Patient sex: F
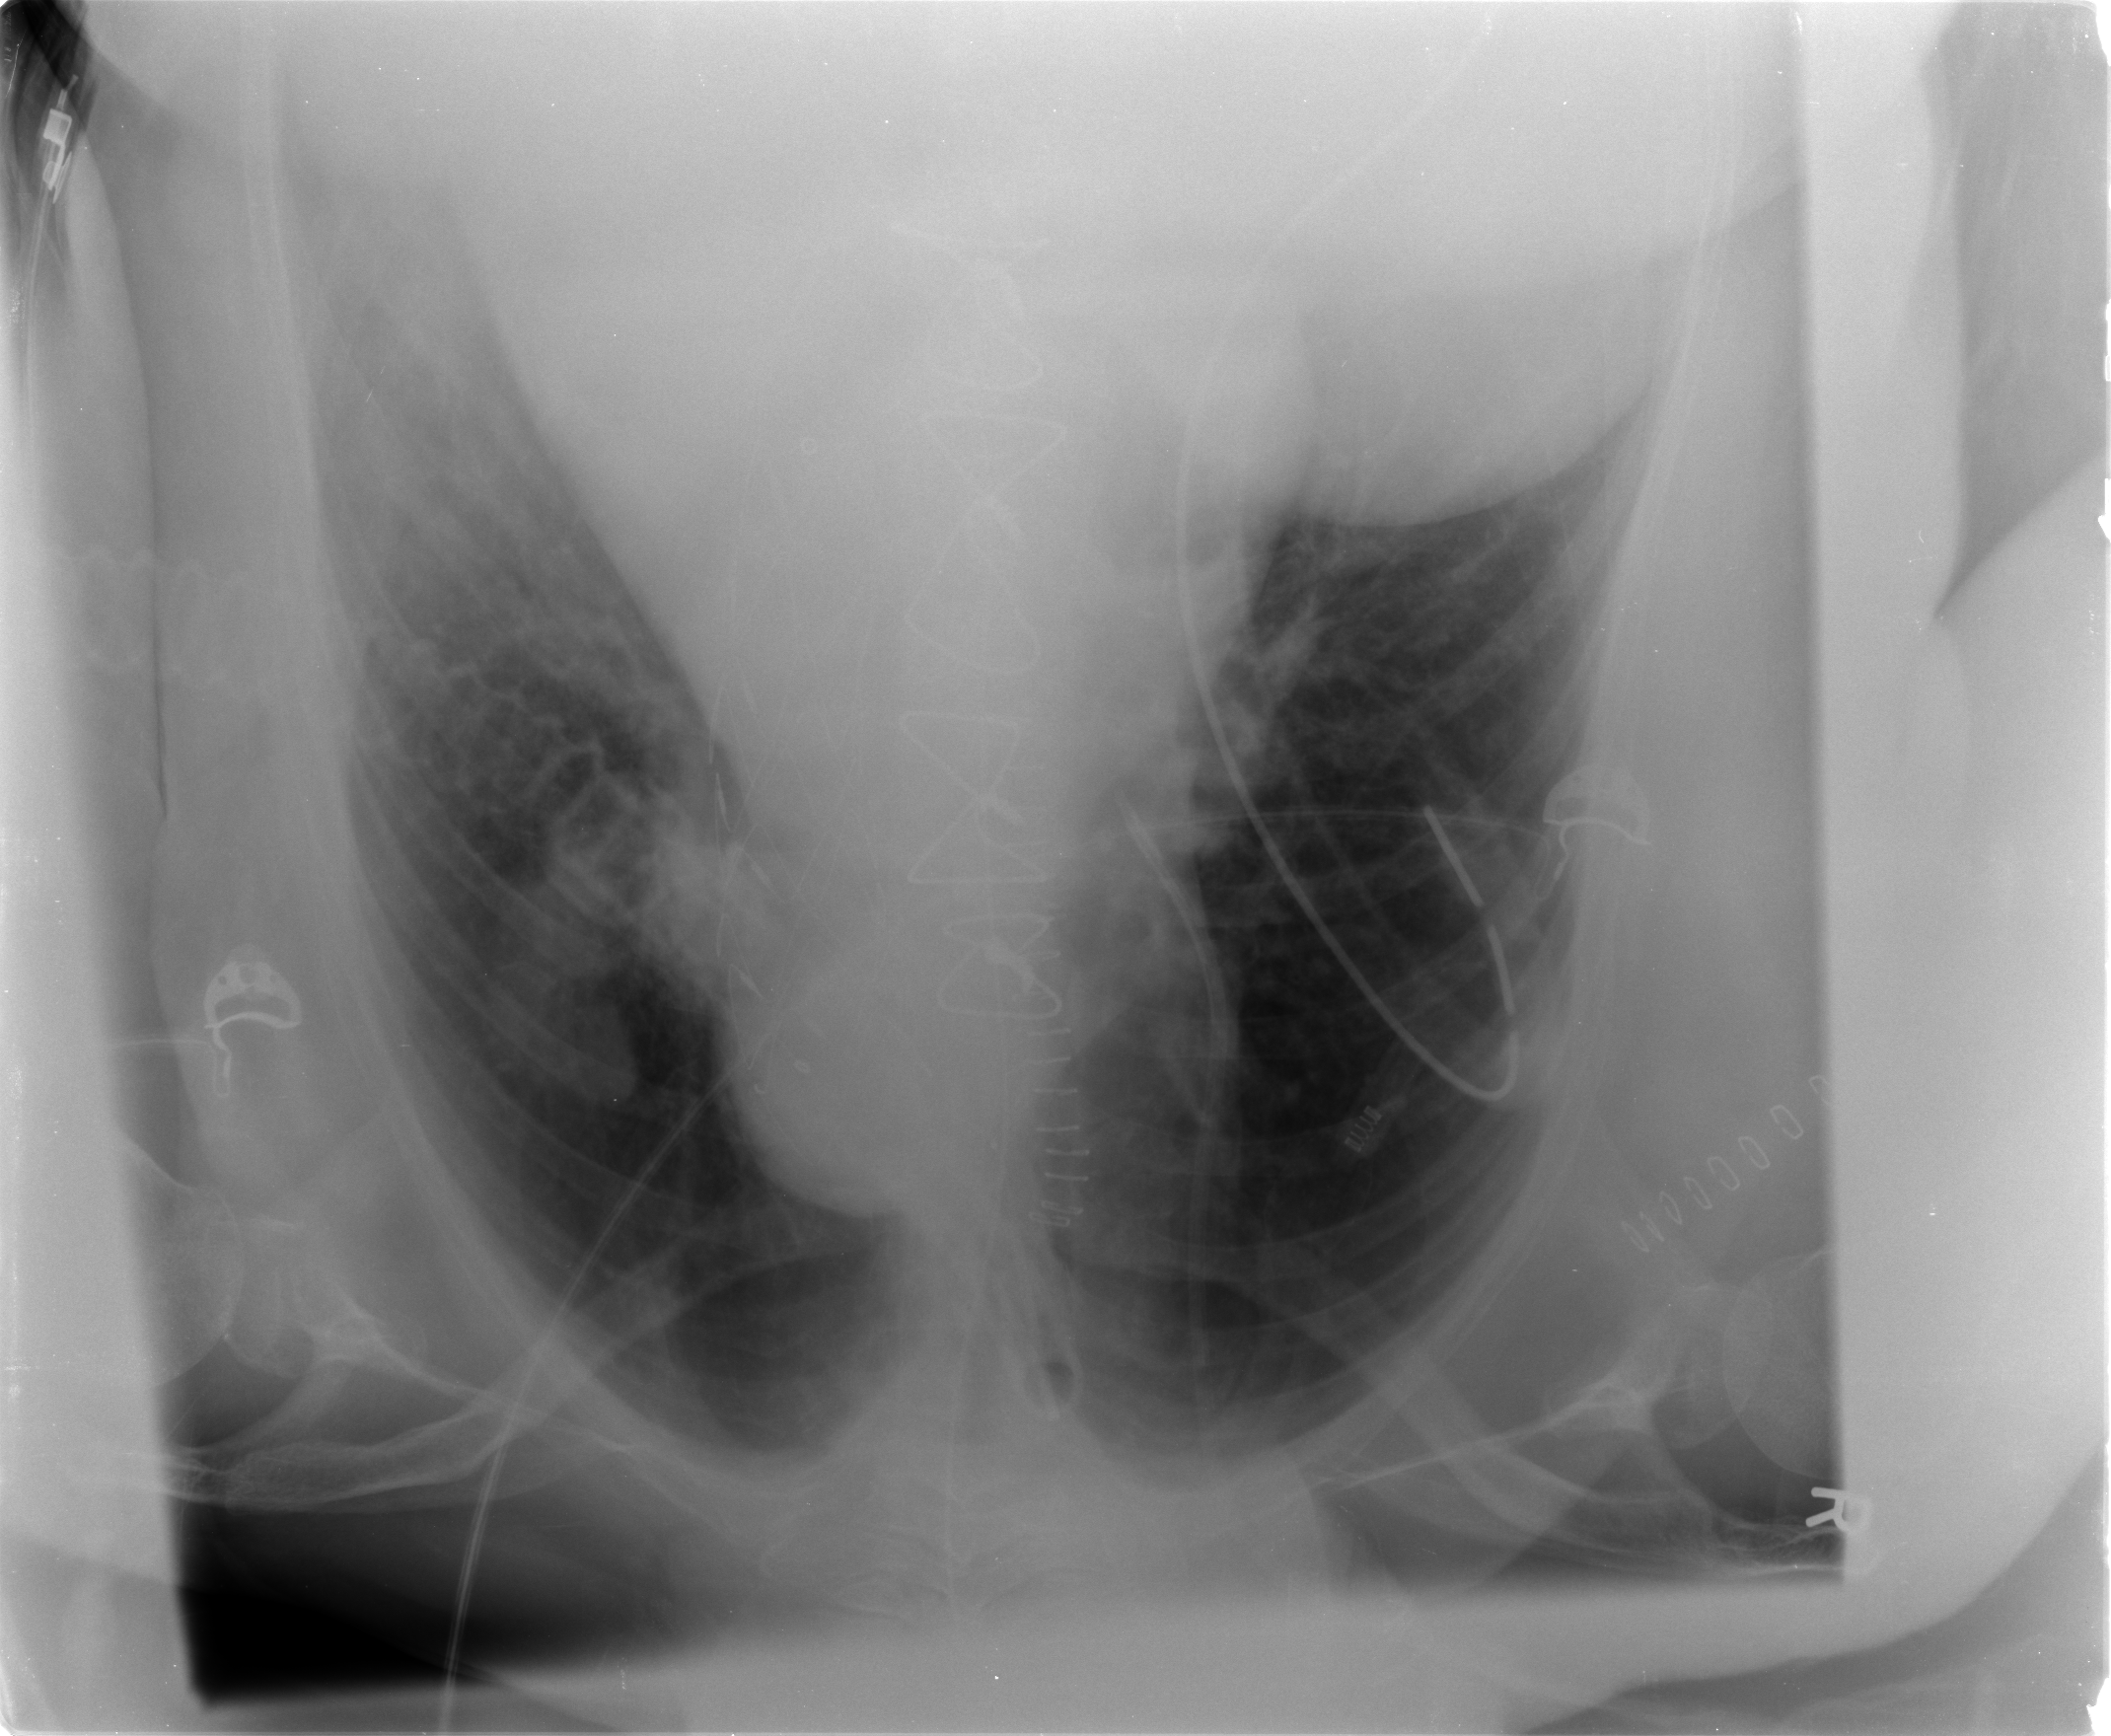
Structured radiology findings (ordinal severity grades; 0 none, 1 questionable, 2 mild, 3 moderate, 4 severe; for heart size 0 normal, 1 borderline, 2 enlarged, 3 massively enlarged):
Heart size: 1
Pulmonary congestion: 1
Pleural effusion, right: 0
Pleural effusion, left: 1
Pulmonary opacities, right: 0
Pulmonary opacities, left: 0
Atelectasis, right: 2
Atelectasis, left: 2